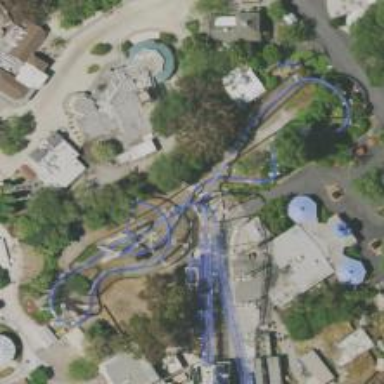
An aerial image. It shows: Thrilling roller coaster attraction.